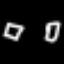
Label: square